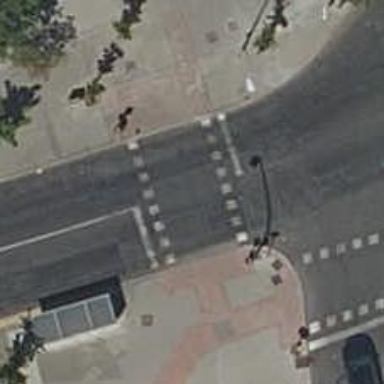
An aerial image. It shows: Traffic signals at road crossing.